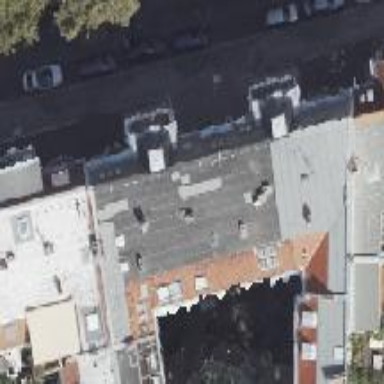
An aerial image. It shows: Building with apartments and flat roof.